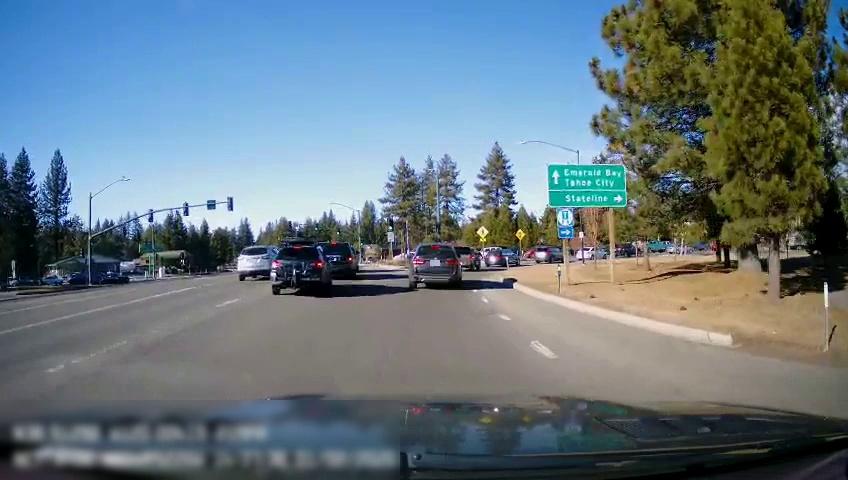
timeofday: Day
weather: Sunny
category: Drivable Space
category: Vehicles | SUV
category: Vehicles | Car
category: Vehicles | SUV
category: Vehicles | SUV
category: Vehicles | SUV
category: Vehicles | Car
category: Vehicles | SUV
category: Vehicles | Car
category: Vehicles | Car
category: Vehicles | SUV
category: Vehicles | Car
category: Vehicles | SUV
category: Lanes | Current Lane
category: Lanes | Current Lane
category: Lanes | Alternate Lane
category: Traffic | Signs
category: Traffic | Signs
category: Traffic | Signs
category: Traffic | Signs
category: Traffic | Signs
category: Traffic | Signs
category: Traffic | Signs
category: Traffic | Signs
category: Traffic | Signs